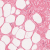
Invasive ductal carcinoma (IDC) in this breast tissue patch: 0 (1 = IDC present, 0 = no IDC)